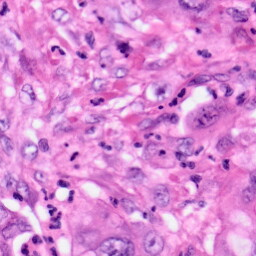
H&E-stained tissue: Pancreatic